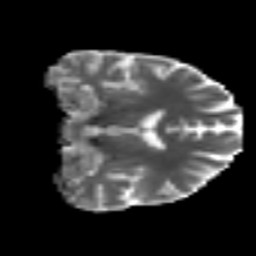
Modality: MD
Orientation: coronal
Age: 36
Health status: ill
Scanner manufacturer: philips
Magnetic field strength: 3 T
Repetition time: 9 s
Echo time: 0.127 s